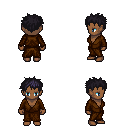
a pixel art fantasy rpg character, female body template, human, dark skin, brown robe, gold greaves, raven bedhead hairstyle, four views (front, back, left, right), 2x2 character sprite sheet, small pixel art, hard edges, no anti-aliasing